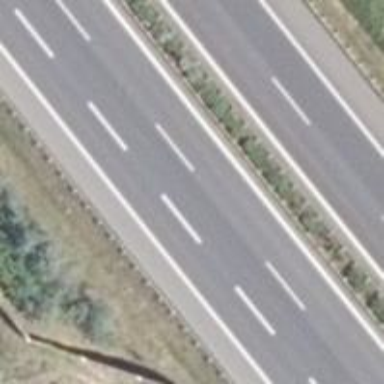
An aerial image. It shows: Motorway.